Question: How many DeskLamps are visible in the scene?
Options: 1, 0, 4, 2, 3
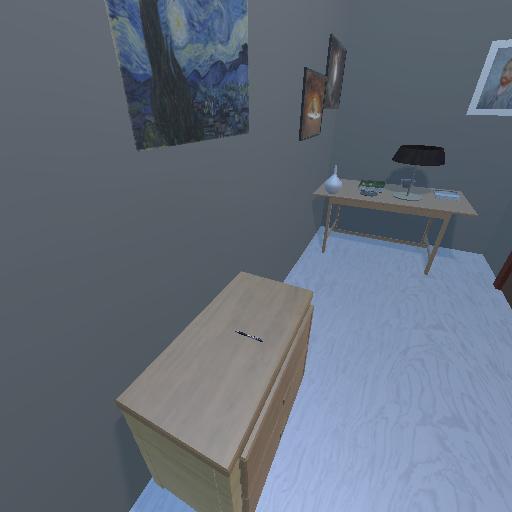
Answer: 1